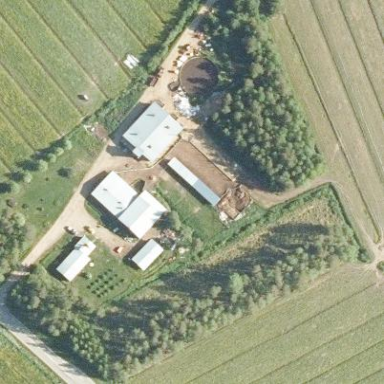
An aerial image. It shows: Farmyard area.